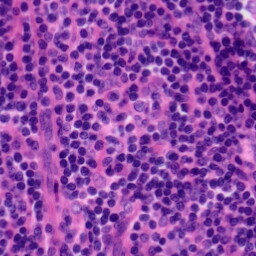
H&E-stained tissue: Tonsil